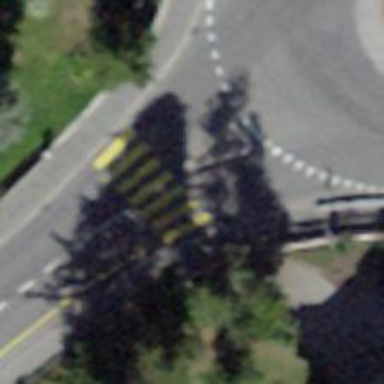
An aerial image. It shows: Uncontrolled crossing on the road.